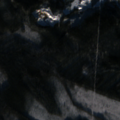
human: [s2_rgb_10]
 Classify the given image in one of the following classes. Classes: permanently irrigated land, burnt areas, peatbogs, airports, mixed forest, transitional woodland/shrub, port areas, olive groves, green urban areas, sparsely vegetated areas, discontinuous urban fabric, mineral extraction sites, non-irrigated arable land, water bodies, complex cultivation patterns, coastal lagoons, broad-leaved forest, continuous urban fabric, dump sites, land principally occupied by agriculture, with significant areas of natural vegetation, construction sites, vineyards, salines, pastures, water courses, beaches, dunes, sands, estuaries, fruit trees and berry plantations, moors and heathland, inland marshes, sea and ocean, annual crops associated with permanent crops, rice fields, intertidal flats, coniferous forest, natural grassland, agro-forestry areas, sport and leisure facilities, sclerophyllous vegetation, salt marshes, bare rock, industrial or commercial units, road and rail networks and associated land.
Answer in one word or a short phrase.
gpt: coniferous forest, peatbogs